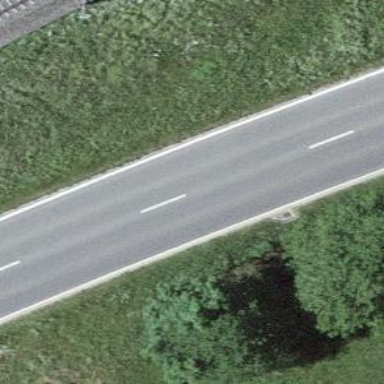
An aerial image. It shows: Primary highway.